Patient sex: M
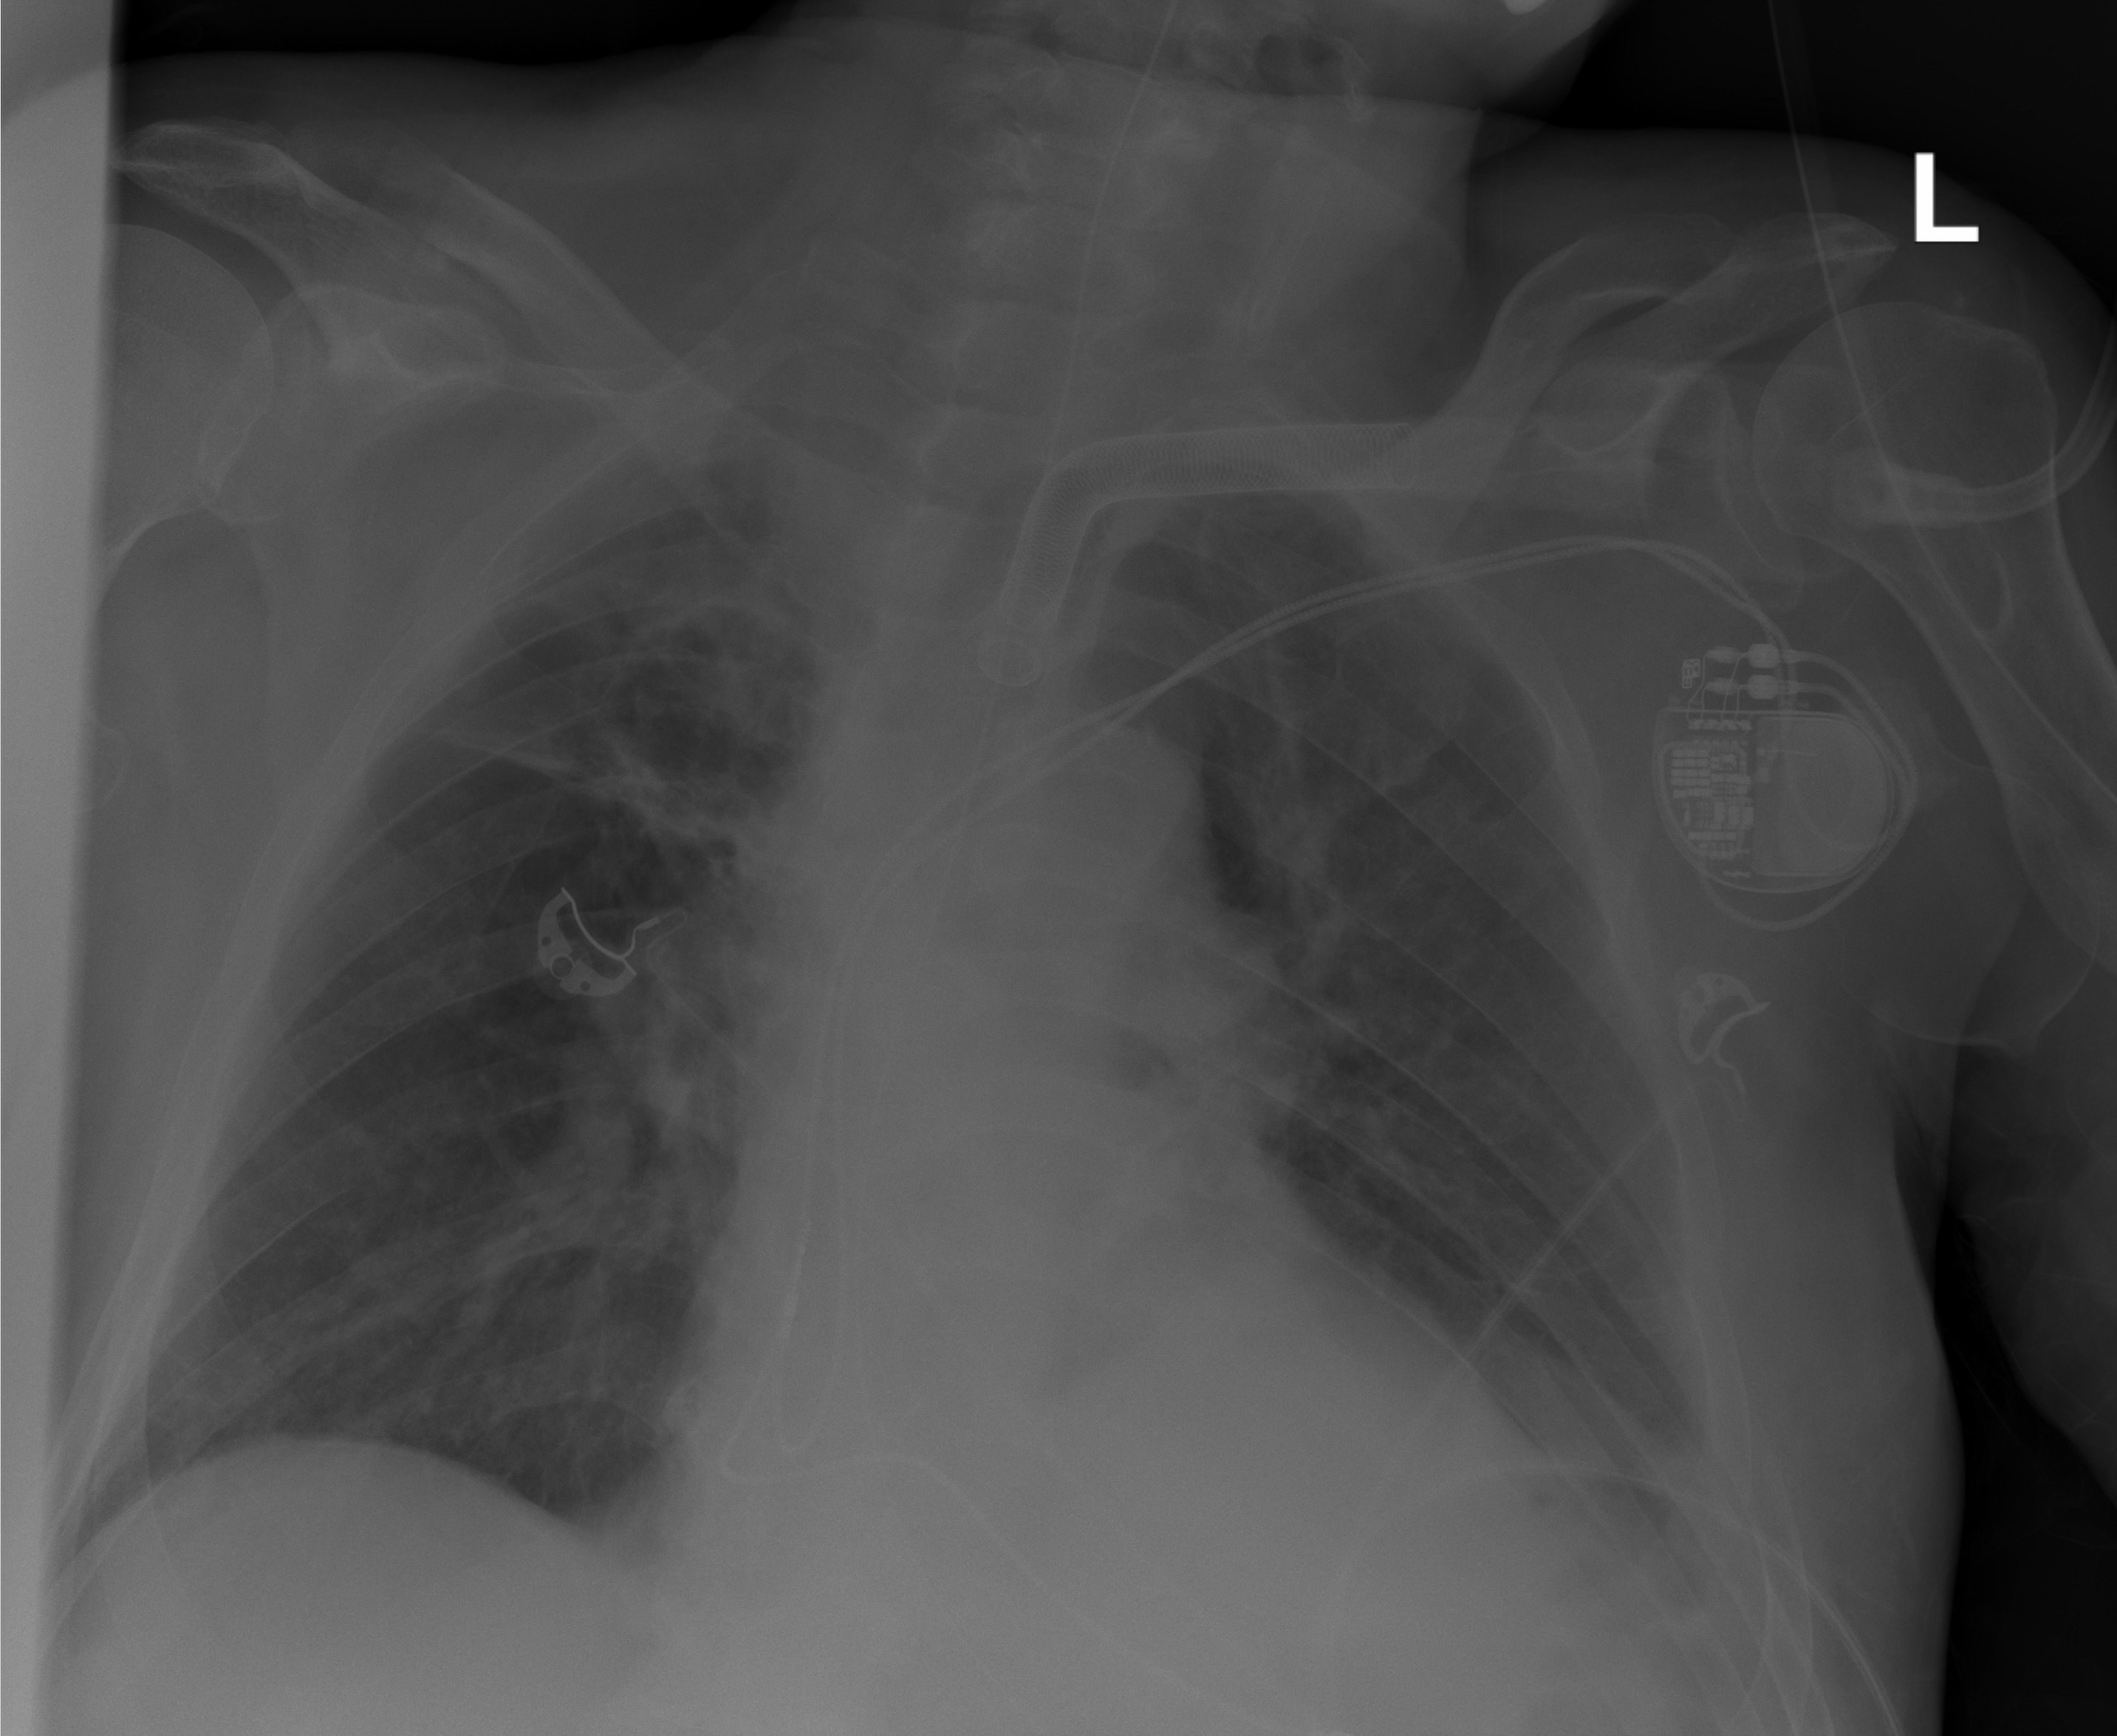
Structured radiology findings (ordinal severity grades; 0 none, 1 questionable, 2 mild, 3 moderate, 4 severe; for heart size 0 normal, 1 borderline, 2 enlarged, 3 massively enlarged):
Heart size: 0
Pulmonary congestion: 0
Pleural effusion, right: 0
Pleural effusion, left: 1
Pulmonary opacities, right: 0
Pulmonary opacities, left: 0
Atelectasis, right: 2
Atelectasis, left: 2